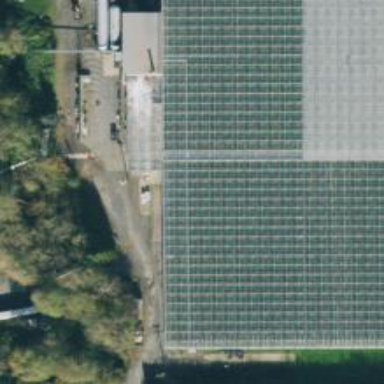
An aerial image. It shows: Greenhouse used for horticulture.